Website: home-depot
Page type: customer-info-address
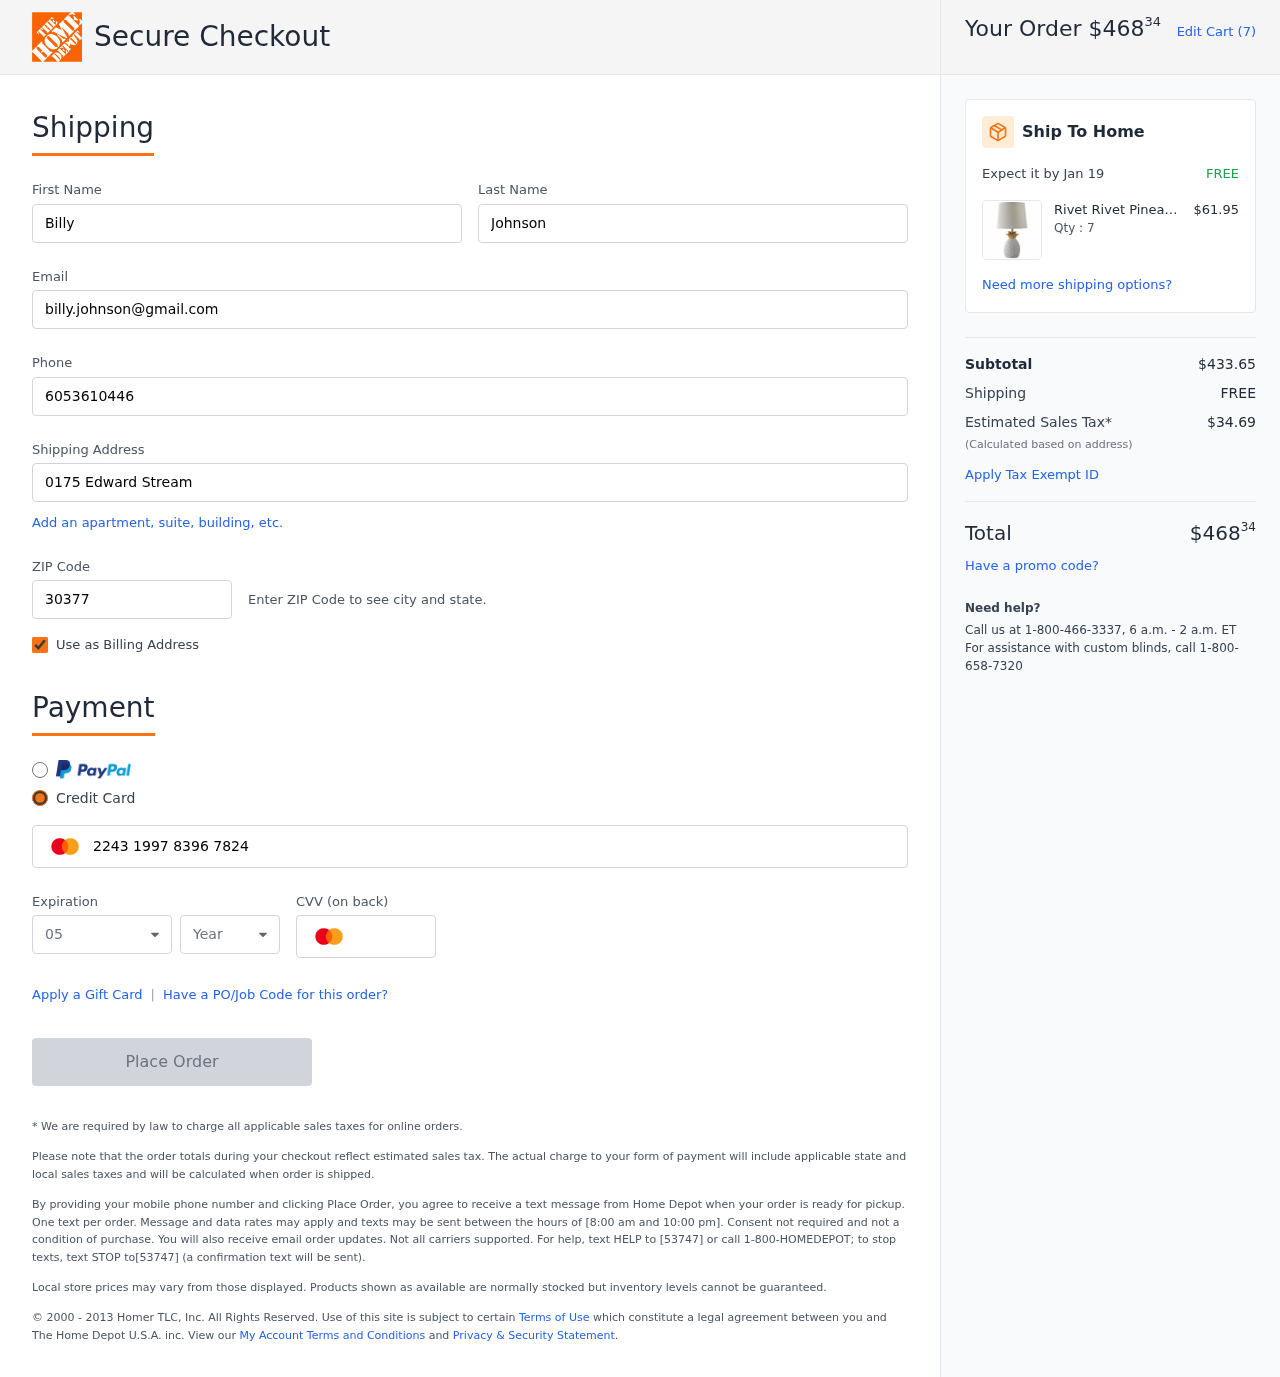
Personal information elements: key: PII_CARD_CVV
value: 141
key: PII_CARD_EXPIRY_MONTH
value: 05
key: PII_CARD_EXPIRY_YEAR
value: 26
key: PII_CARD_NUMBER
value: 2243 1997 8396 7824
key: PII_EMAIL
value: billy.johnson@gmail.com
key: PII_FIRSTNAME
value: Billy
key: PII_LASTNAME
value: Johnson
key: PII_PHONE
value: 6053610446
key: PII_POSTCODE
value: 30377
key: PII_STREET
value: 0175 Edward Stream
Product elements: key: PRODUCT1_BRAND
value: Rivet
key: PRODUCT1_NAME
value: Rivet Pineapple Ceramic Table Lamp, Modern, 18" H, White and Gold
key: PRODUCT1_PRICE
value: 61.95
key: PRODUCT1_QUANTITY
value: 7
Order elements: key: ORDER_TOTAL
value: $46834
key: ORDER_NUM_ITEMS
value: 7
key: ORDER_DELIVERY_DATE
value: Jan 19
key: ORDER_SUBTOTAL
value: $433.65
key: ORDER_SHIPPING_COST
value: FREE
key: ORDER_TAX
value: $34.69